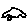
Label: car